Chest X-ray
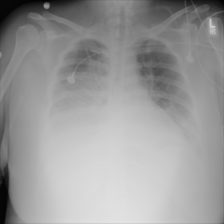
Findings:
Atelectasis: negative
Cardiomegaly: negative
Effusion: positive
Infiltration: negative
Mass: negative
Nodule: negative
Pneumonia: negative
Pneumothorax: negative
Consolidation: negative
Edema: negative
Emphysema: negative
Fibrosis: negative
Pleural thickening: negative
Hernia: negative